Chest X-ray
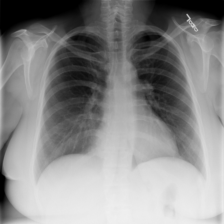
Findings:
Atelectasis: negative
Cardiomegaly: negative
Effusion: negative
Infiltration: negative
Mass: negative
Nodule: negative
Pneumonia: negative
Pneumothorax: negative
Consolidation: negative
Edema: negative
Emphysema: negative
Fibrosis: negative
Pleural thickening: negative
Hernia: negative